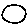
Label: circle